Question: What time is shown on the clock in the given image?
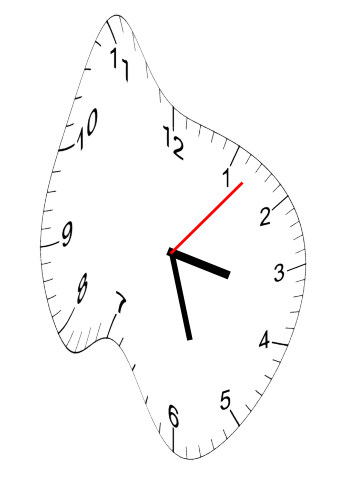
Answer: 03:27:07